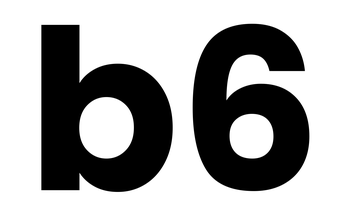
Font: Poppins-Bold